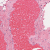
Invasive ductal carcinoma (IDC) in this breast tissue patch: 0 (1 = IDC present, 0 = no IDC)